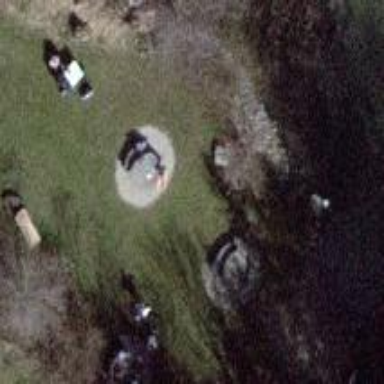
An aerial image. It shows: Picnic site for tourists.